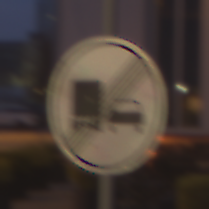
Verkehrszeichen: EndeUeberholverbotKraftfahrzeuge
Umgebung: Outdoor, Urban
Tageszeit: Night
Wetter: PartlyCloudy
Licht: Artificial
Jahreszeit: NotSpecified
Kontrast: HighContrast